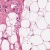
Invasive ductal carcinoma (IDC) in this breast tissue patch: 0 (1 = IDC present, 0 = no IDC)